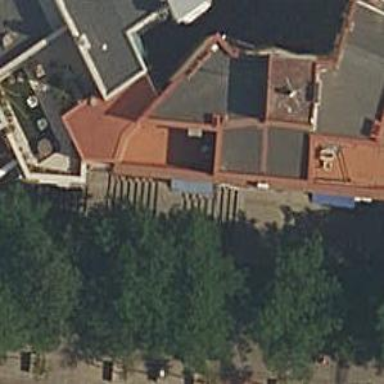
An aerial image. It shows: Set of steps made of paving stones.